Question: i getting values from query
I'm looking for output like this:
Please help me how can i do this i'm trying in function to get this
'''
$cols = array ('test.title', 'test_stats.*' );
$select = $db->select () ->from ( 'test', $cols )
->join ( 'test_stats', 'test_stats.test_public_id = test.test_public_id', array ())
->where ( 'test_stats.updated_on > DATE_SUB(CURDATE(), INTERVAL 1 DAY)' )
->order ( 'title' );
$result = $db->fetchAll ( $select );
foreach ( $result as $row1 ) {
$title = $row1 ['title'];
$testPublicId = $row1 ['test_public_id'];
$views = count($testPublicId);
}
$select = $db->select ()
->from ( 'test_stats', array ('count(test_public_id) AS total_views' ))
->where ( 'test_public_id = ?', $publicId );
$result2 = $db->fetchAll ( $select );
foreach ( $result2 as $row2 ) {
$totalViews = $row2 ['total_views'];
$x= '<table>
<tr>
<td > ' . $title . ' </td>
<td > ' .$testPublicId . ' </td>
<td > ' . $views . ' </td>
<td > ' . $row1 ['addr'] . ' </td>
<td > ' . $totalViews . ' </td>
</tr>
</table>';
}
}
print_r($x);
'''

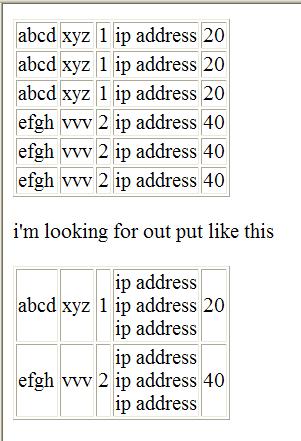
Answer: i dont know zend_db but, here is sql query
'''
SELECT column1,column2,column3,
GROUP_CONCAT(column_ip SEPARATOR ','),
column5
FROM table
GROUP BY column1,column2,column3,column5
'''